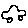
Label: car